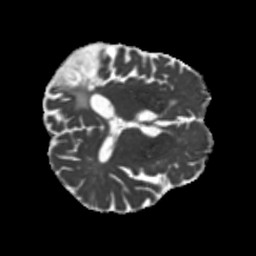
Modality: MD
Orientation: axial
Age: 68
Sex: male
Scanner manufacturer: siemens
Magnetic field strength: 3 T
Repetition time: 5.25 s
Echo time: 0.08 s